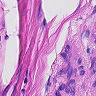
Metastatic tissue present: yes